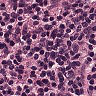
Metastatic tissue present: no